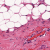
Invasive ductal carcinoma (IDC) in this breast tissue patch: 0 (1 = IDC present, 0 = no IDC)